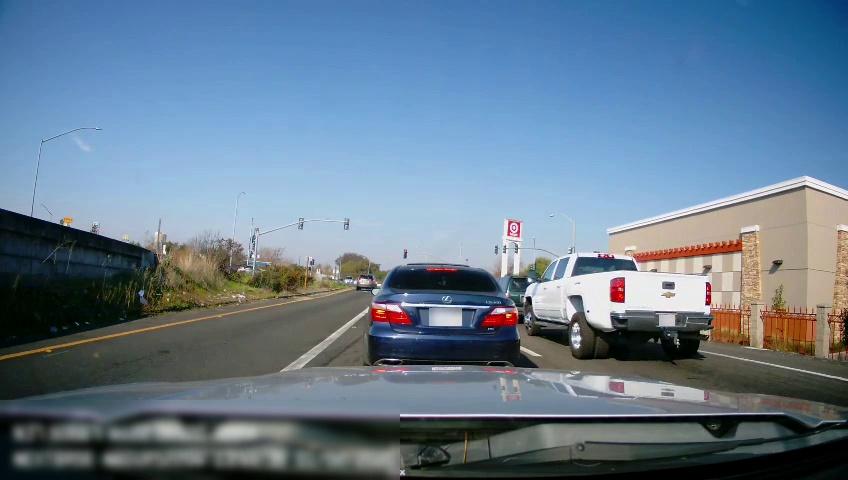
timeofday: Day
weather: Sunny
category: Drivable Space
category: Vehicles | Car
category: Vehicles | Truck
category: Vehicles | SUV
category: Vehicles | SUV
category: Vehicles | Truck
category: Vehicles | Car
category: Lanes | Alternate Lane
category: Lanes | Current Lane
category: Lanes | Current Lane
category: Lanes | Alternate Lane
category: Traffic | Lights
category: Traffic | Lights
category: Traffic | Lights
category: Traffic | Lights
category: Traffic | Lights
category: Traffic | Lights
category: Traffic | Lights